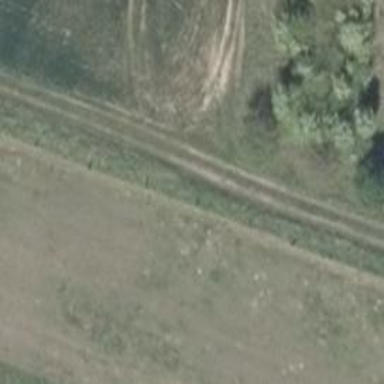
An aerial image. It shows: Track with grade 4 tracktype.